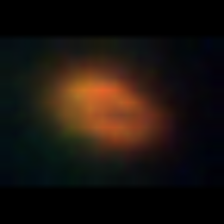
Taxon: Unknown_phyto
Group: Unknown